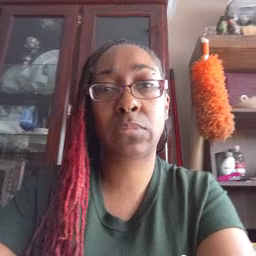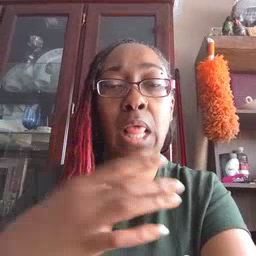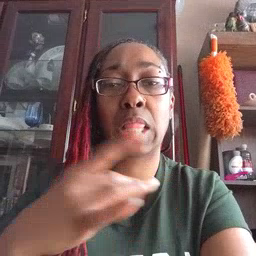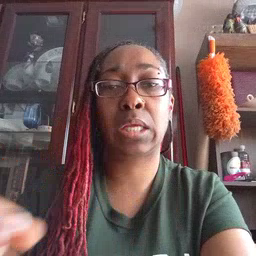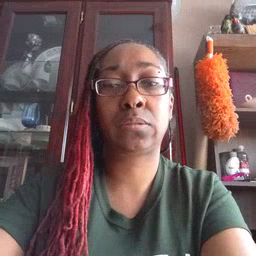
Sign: like